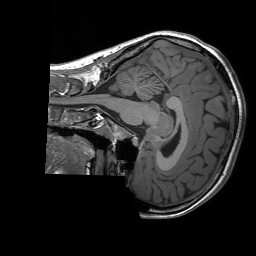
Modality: T1w
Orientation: sagittal
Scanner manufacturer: siemens
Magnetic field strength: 3 T
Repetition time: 1.76 s
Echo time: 0.0022 s